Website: macys
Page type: billing-address
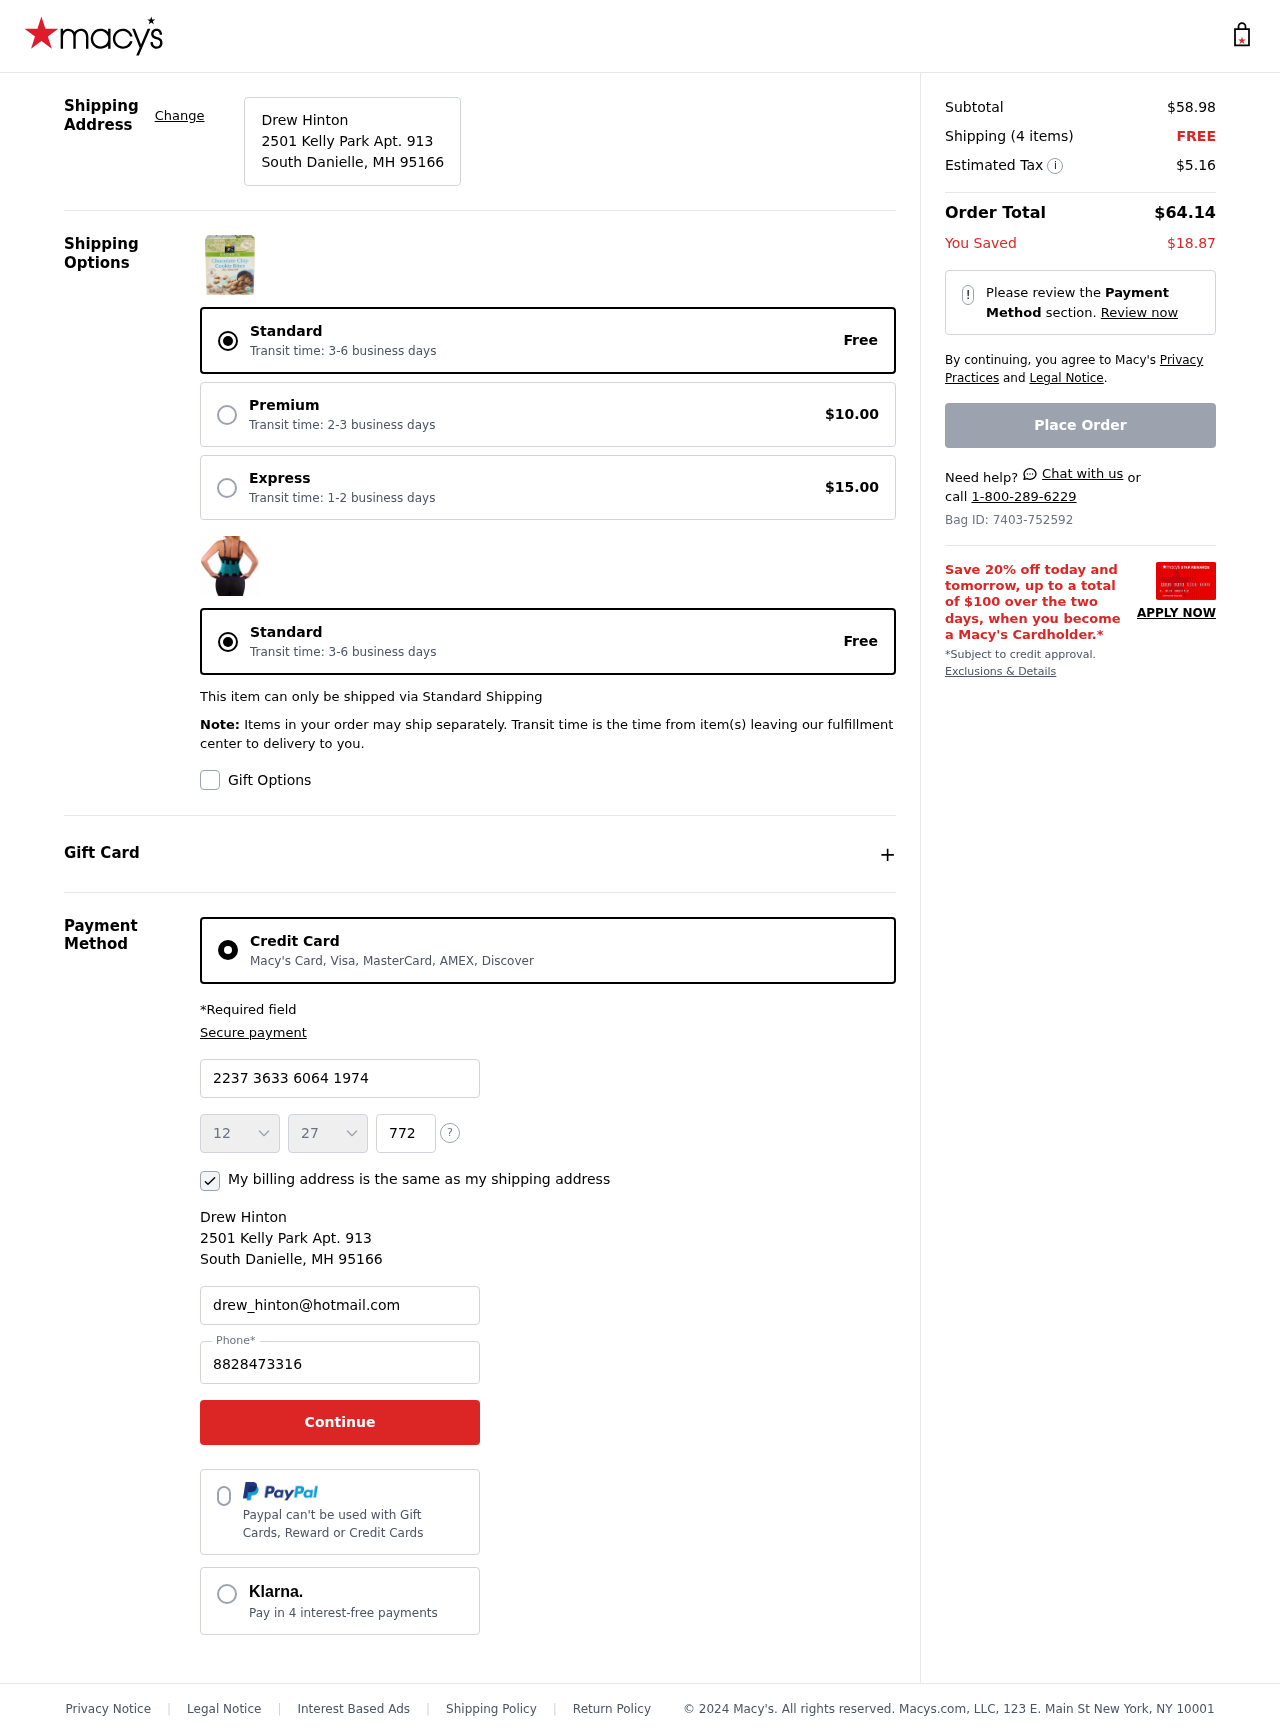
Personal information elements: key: PII_CARD_CVV
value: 772
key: PII_CARD_EXPIRY_MONTH
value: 12
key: PII_CARD_EXPIRY_YEAR
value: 27
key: PII_CARD_NUMBER
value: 2237 3633 6064 1974
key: PII_CITY_STATE_ZIP
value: South Danielle, MH 95166
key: PII_EMAIL
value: drew_hinton@hotmail.com
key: PII_FULLNAME
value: Drew Hinton
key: PII_PHONE
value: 8828473316
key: PII_STREET
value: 2501 Kelly Park Apt. 913
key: PII_FULLNAME2
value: Drew Hinton
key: PII_STREET2
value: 2501 Kelly Park Apt. 913
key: PII_CITY_STATE_ZIP2
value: South Danielle, MH 95166
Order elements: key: ORDER_SUBTOTAL
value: $58.98
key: ORDER_NUM_ITEMS
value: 4
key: ORDER_SHIPPING_COST
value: FREE
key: ORDER_TAX
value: $5.16
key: ORDER_TOTAL
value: $64.14
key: ORDER_SAVINGS
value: $18.87
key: ORDER_ID
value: Bag ID: 7403-752592